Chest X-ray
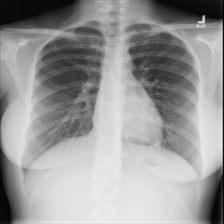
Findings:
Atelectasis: negative
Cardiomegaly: negative
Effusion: negative
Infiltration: negative
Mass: negative
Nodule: negative
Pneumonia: negative
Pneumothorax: negative
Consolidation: negative
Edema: negative
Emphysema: negative
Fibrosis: negative
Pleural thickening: negative
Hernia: negative